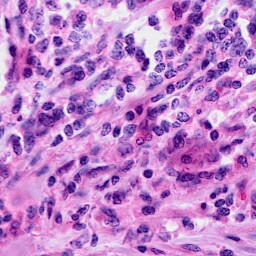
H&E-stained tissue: Cervix